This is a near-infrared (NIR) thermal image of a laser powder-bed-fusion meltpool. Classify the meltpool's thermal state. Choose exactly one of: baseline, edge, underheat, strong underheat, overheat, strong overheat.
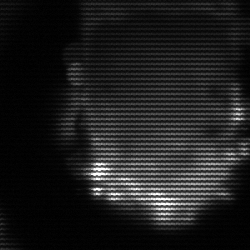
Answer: baseline